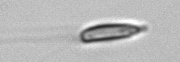
Label: Chrysochromulina